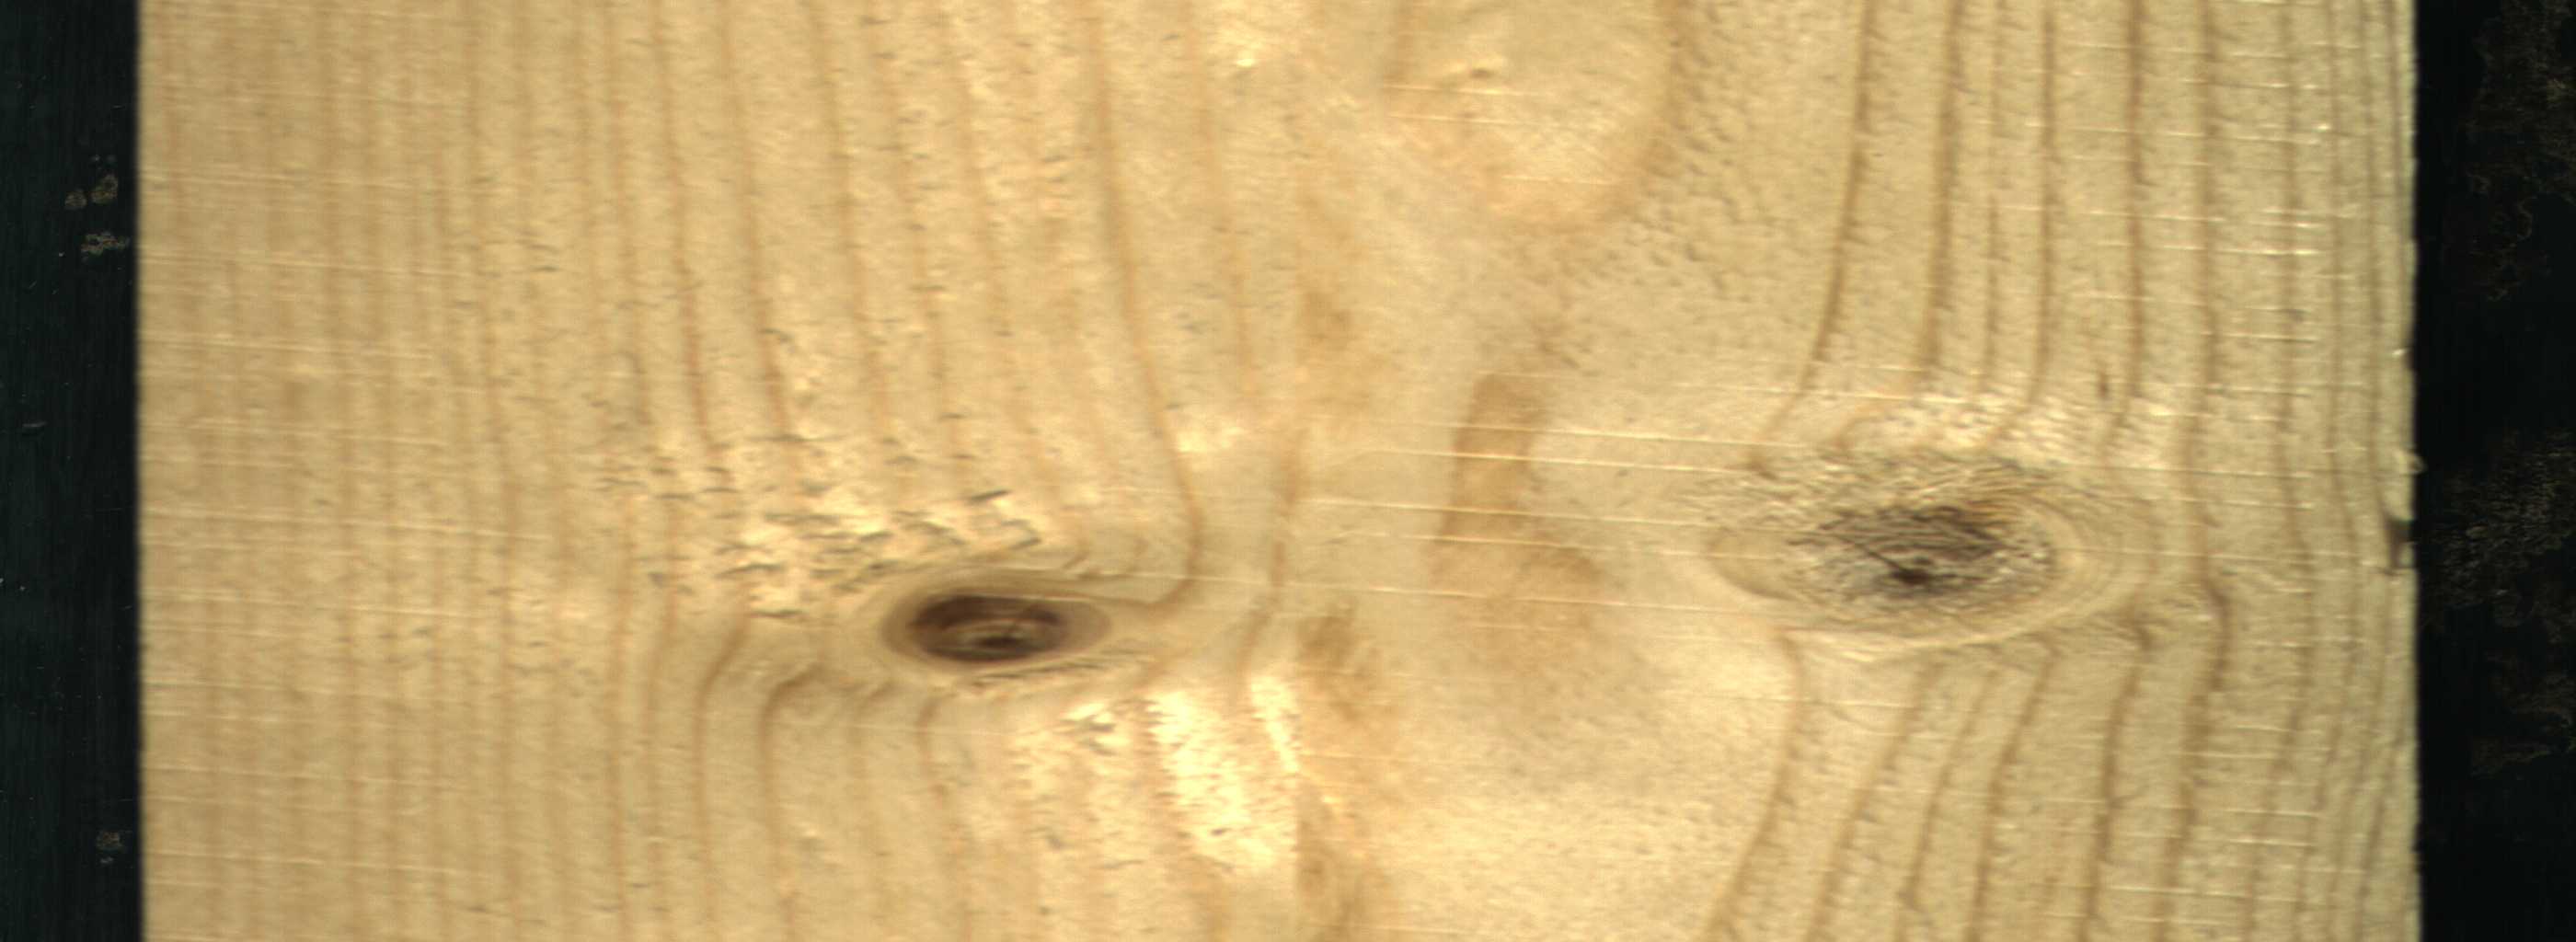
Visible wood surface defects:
knot_with_crack
Live_Knot